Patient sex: F
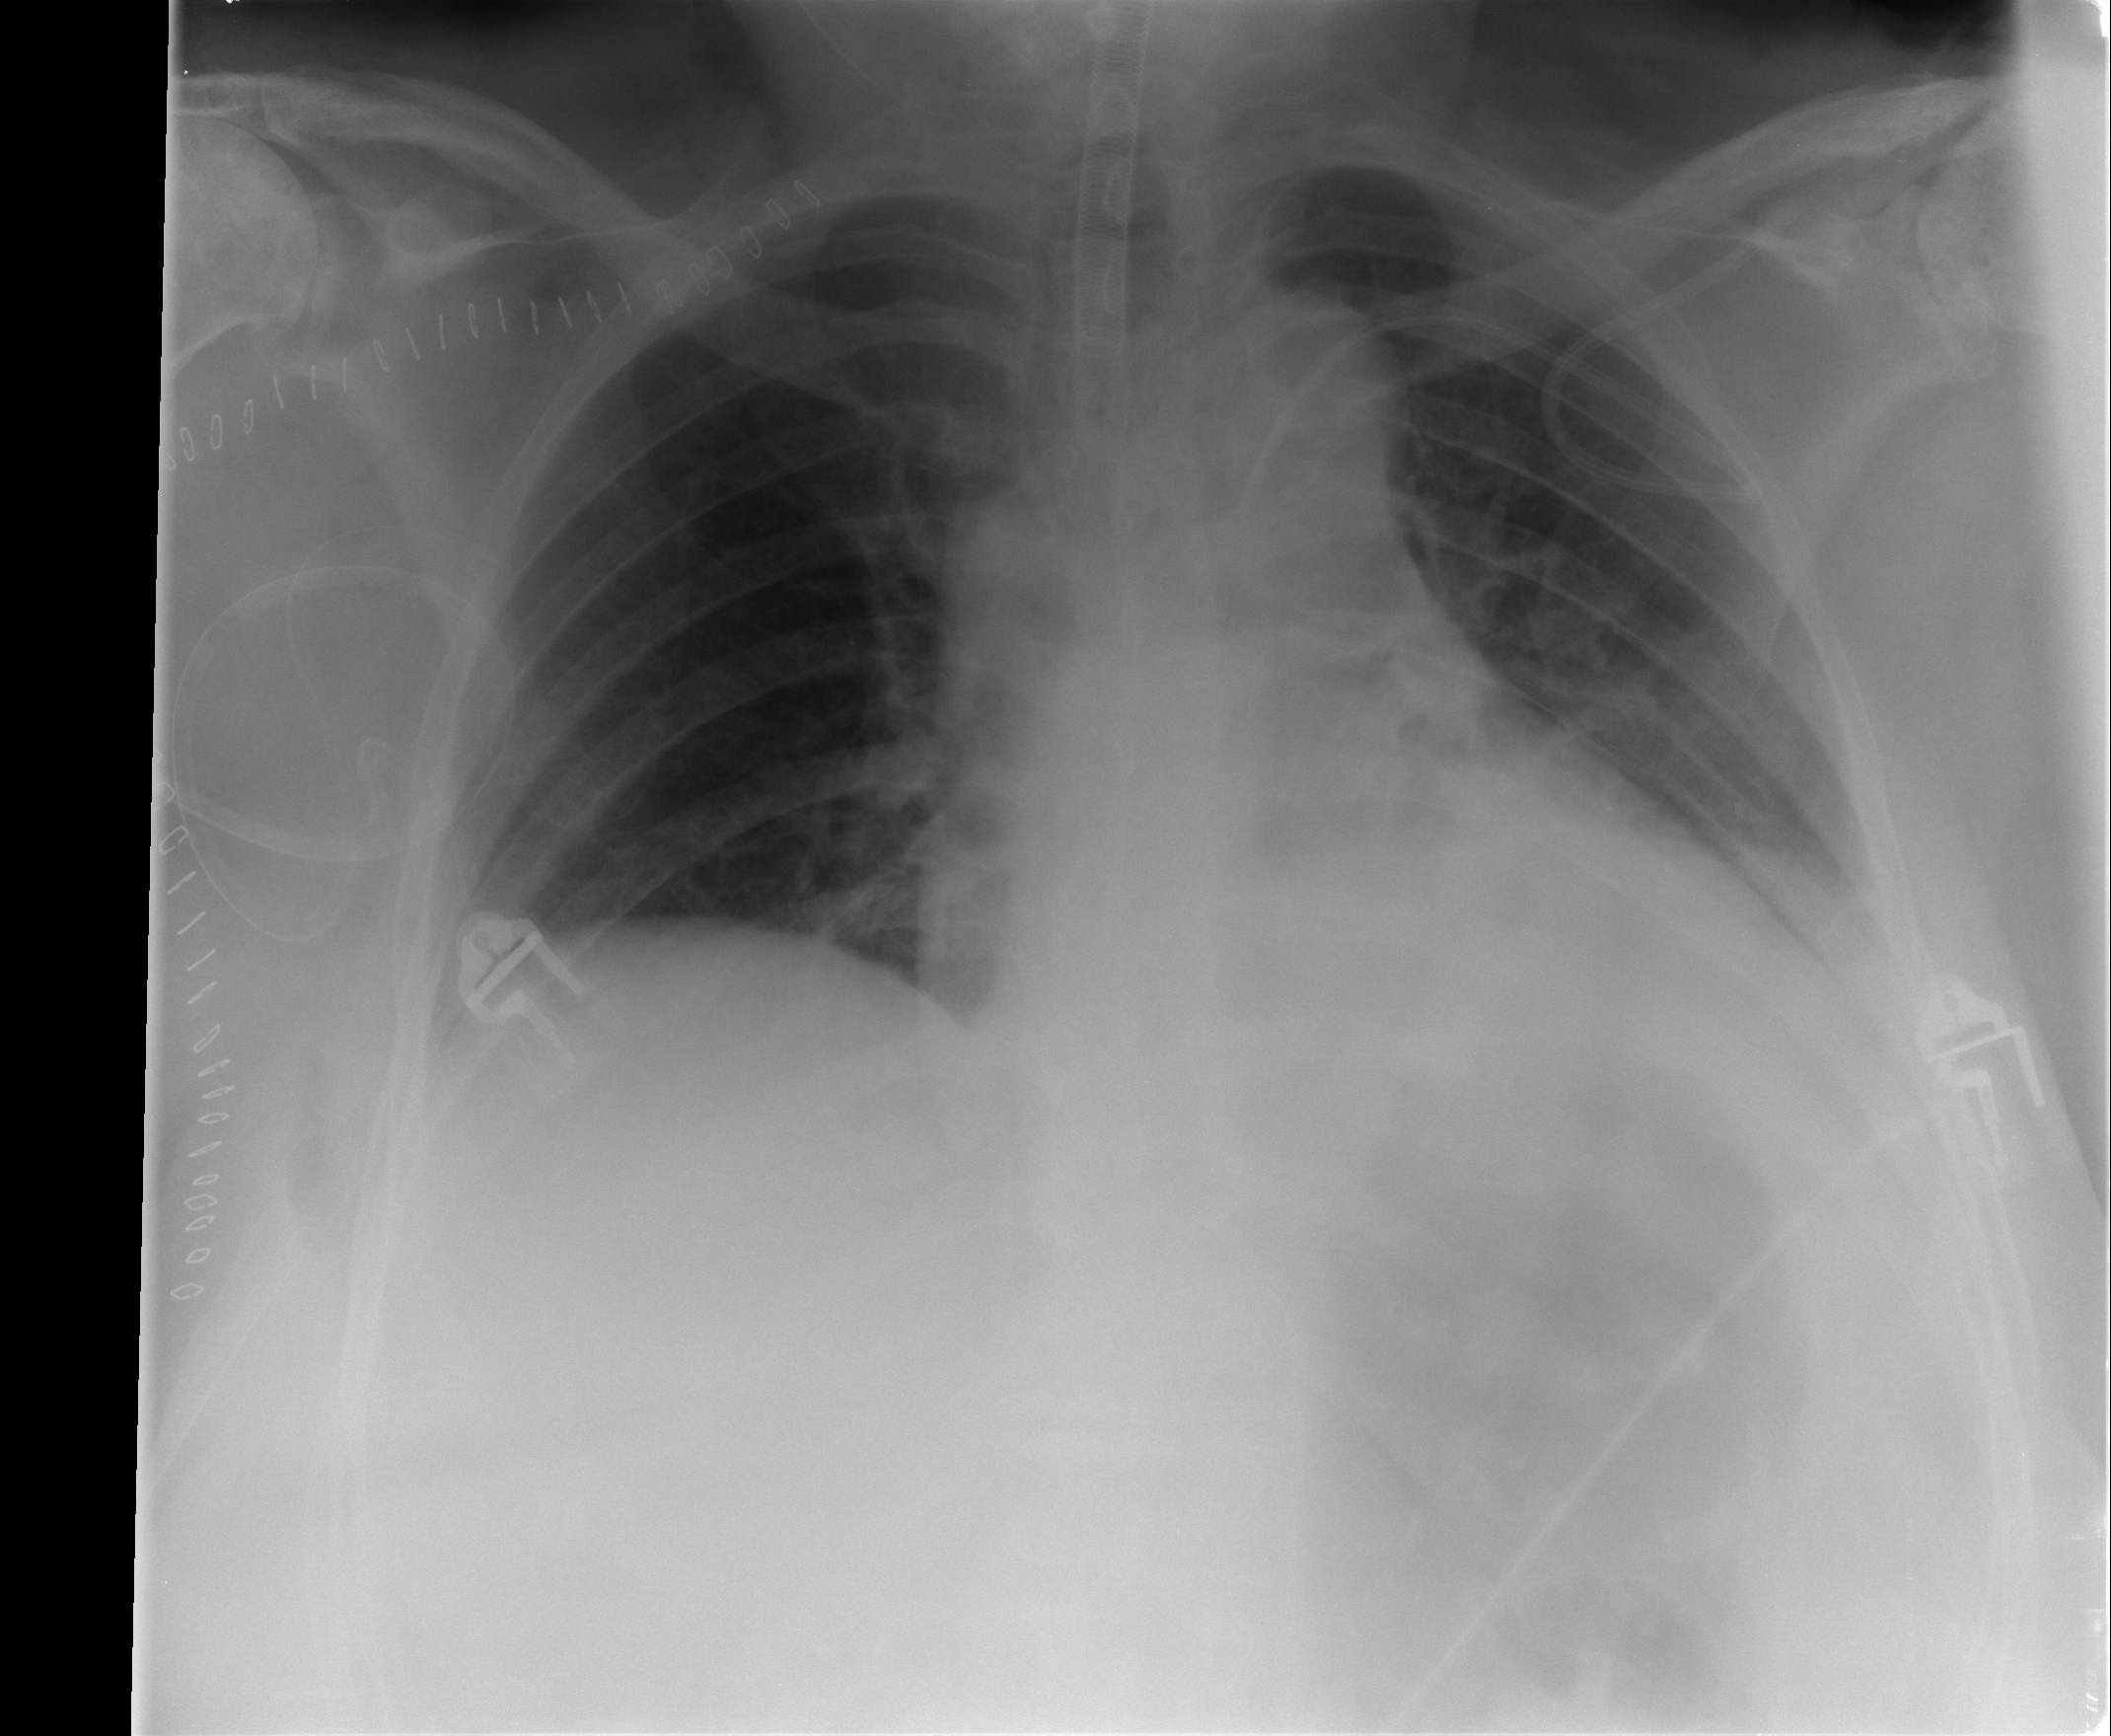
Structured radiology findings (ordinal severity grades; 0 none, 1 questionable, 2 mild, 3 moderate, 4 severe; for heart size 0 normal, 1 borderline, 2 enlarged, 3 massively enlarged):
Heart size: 0
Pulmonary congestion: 0
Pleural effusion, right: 0
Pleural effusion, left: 2
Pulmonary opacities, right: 0
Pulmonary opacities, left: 0
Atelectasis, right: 0
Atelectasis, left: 2